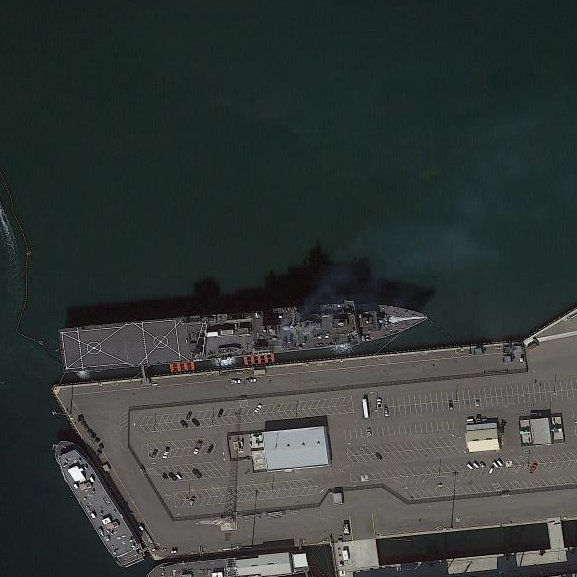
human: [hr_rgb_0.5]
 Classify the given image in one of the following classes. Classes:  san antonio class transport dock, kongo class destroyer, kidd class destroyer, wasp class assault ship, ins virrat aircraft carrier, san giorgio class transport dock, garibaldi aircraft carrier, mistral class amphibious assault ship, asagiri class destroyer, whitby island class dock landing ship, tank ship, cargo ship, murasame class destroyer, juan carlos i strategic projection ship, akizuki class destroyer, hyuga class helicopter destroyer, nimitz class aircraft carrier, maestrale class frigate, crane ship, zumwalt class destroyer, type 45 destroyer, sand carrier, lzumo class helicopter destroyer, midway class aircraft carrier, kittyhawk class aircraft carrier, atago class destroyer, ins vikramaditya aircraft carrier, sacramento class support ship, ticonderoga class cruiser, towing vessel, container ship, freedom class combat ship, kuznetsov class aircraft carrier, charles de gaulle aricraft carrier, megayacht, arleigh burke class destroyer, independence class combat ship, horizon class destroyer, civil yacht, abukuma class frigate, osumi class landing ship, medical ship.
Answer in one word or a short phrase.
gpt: Whitby Island class dock landing ship